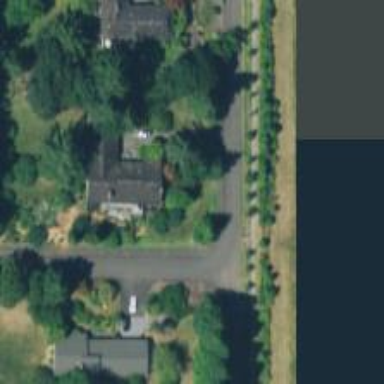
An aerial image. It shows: Residential road with sidewalk on the left.